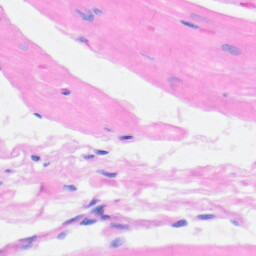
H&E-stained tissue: Heart